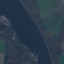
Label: River